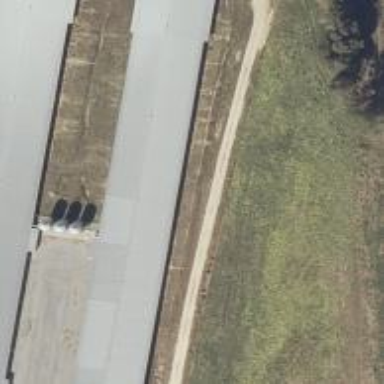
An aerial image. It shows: Farm auxiliary building.